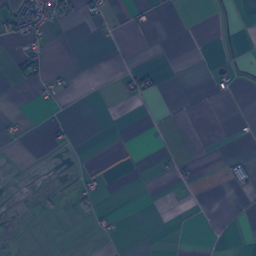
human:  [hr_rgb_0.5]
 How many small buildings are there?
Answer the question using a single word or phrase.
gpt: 423

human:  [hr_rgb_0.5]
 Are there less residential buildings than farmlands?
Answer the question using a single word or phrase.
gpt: no

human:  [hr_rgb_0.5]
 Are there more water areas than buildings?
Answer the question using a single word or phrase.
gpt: no

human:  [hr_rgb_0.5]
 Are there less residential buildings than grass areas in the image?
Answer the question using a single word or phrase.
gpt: no

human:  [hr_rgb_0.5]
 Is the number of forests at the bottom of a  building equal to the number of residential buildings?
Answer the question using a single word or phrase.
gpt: no

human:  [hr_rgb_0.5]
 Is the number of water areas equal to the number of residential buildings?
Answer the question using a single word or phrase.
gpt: no

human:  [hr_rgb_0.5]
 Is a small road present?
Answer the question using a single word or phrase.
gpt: yes

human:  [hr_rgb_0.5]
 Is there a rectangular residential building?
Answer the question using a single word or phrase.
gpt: yes

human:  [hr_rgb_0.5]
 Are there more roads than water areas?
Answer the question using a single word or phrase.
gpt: yes

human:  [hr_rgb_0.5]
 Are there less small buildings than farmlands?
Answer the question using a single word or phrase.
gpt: no

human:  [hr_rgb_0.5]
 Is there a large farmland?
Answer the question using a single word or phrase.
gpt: yes

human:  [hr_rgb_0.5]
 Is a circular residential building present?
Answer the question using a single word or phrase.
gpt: yes

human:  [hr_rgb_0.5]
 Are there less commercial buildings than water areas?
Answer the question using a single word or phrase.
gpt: yes

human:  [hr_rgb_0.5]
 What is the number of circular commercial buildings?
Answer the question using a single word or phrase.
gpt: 0

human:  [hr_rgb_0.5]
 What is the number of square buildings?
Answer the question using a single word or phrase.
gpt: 4

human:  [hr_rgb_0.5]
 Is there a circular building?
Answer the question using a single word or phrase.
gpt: yes

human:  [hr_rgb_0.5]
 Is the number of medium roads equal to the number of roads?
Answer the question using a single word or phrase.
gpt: no

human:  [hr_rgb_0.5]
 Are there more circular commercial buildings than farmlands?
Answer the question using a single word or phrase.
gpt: no

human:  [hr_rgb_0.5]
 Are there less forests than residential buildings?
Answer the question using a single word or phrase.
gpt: yes

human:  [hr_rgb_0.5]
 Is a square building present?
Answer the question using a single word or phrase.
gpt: yes

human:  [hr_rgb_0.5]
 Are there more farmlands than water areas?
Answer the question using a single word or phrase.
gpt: yes

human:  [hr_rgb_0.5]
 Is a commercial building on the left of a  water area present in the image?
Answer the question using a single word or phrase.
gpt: yes

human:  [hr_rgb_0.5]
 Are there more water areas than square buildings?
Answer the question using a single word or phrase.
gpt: yes

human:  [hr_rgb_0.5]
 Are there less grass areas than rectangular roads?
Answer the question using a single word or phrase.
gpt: no

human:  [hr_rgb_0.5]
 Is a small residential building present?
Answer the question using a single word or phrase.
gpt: yes

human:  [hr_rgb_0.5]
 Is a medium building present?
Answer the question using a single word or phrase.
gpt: yes

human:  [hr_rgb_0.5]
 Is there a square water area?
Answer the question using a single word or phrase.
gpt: yes

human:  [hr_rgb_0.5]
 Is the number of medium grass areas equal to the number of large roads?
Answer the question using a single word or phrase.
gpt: no

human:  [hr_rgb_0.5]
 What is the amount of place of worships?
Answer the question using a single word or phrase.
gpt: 2

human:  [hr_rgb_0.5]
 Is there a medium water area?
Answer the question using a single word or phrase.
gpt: yes

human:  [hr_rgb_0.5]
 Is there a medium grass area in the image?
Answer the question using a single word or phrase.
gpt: yes

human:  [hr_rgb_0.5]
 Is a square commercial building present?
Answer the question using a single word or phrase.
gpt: no

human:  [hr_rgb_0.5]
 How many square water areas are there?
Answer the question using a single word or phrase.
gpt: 2

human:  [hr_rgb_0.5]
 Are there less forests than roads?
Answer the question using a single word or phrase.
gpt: yes

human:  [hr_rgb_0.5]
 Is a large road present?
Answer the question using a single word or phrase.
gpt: no

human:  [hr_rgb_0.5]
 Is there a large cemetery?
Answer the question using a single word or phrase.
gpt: yes